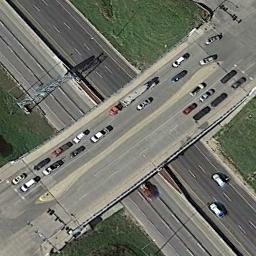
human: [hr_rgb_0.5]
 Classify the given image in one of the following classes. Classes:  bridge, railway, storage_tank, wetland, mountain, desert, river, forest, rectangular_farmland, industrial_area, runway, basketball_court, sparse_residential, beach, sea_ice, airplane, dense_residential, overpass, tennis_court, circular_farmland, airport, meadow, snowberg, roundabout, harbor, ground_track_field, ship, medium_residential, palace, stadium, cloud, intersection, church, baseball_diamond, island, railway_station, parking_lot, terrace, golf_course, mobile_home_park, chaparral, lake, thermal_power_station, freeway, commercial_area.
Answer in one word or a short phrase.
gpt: overpass